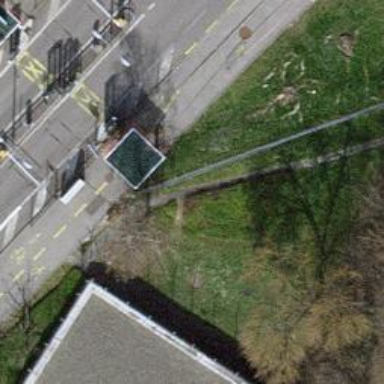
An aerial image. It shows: Full-height turnstile barrier.